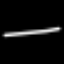
Label: line